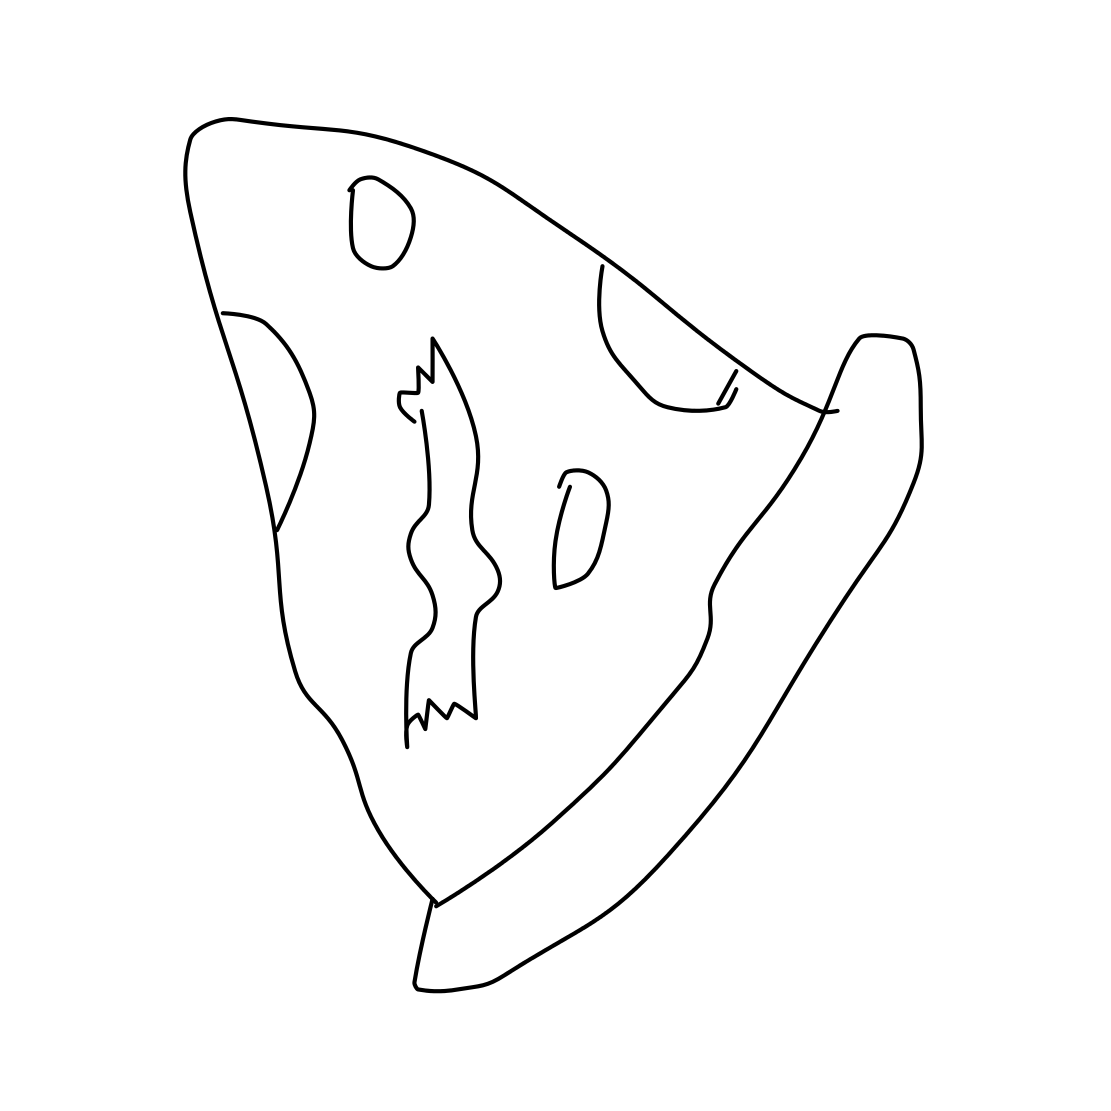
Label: pizza